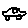
Label: car